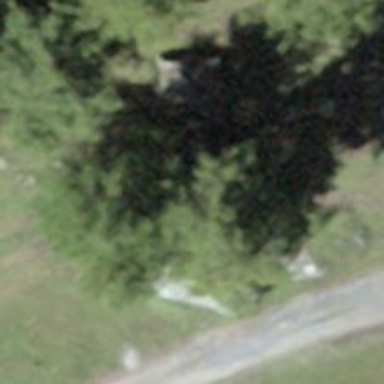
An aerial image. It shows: Historic wayside cross.